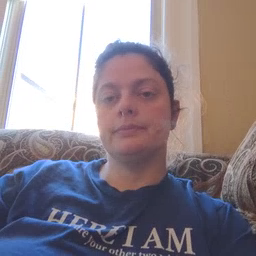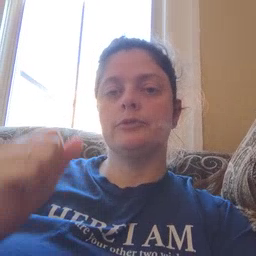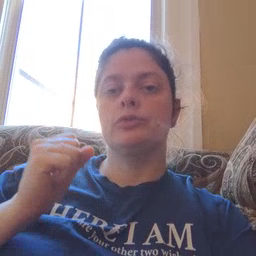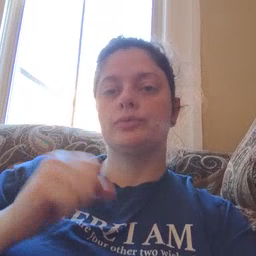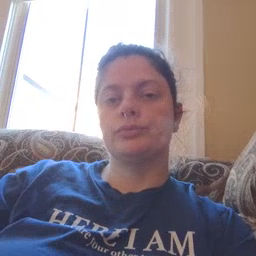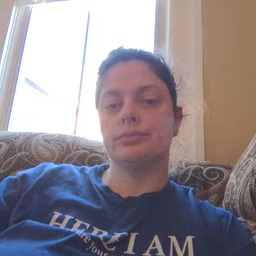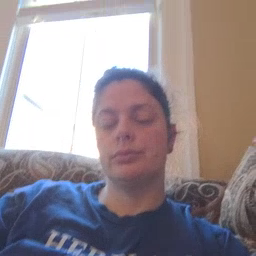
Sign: refrigerator